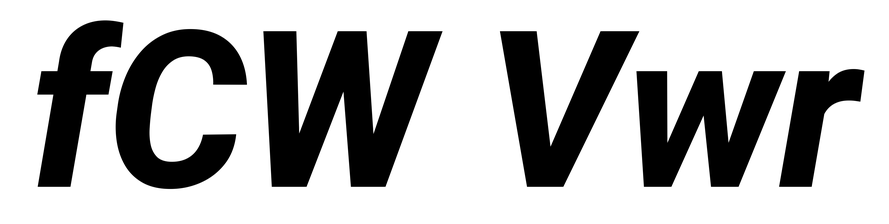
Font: Roboto-Italic_ExtraBold_Italic